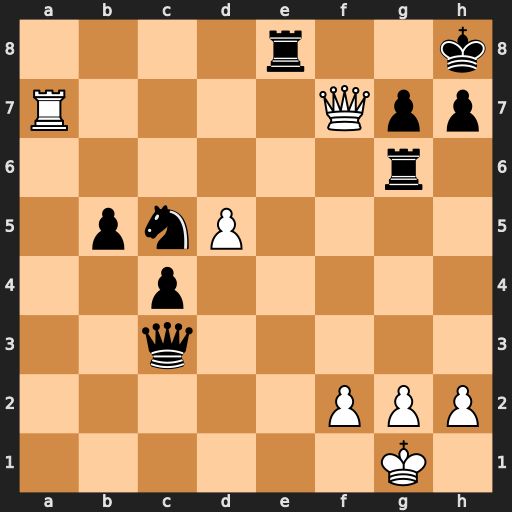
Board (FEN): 4r2k/R4Qpp/6r1/1pnP4/2p5/2q5/5PPP/6K1
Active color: w
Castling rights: -
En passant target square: -
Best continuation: Qxe8#